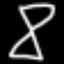
Label: hourglass